Question: I have the following table called 'user_zebra':

This table is used to store friendships between two members on my site - the user_id is whoever sent the friend request and the member_id is the person whom they tried to add. The date is self-explanatory.
When the other user responds yes to the friend request, another entry is added but with the user_id and the member_id flipped. Only when there is an entry for both sides are you considered friends... otherwise you are just following that user.
What I need to know is if there is SQL code that can return the user_id and member_id only if there is another entry with these values flipped. Is this possible? Or is there an easier way?
I hope I made this clear and sorry for the long post.
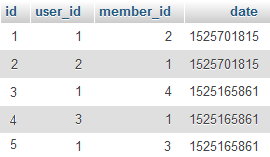
Answer: Yes. One method is 'exists':
'''
select user_id, member_id
from t
where exists (select 1
from t t2
where t2.user_id = t.member_id and t2.member_id = t.user_id
);
'''
MySQL also supports the very convenient 'IN'-with-tuples syntax:
'''
select t.*
from t
where (t.user_id, t.member_id) in (select t2.member_id, t2.user_id from t t2);
'''
In both of these, you might want to add 'where user_id < member_id' to avoid duplicates in the result set.